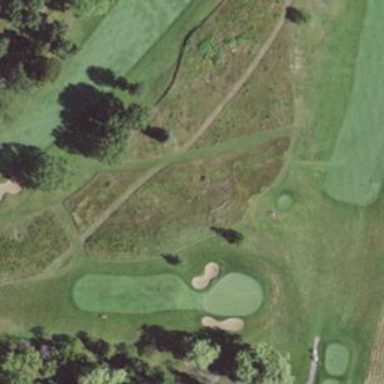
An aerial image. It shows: Area of rough grass used for golf.